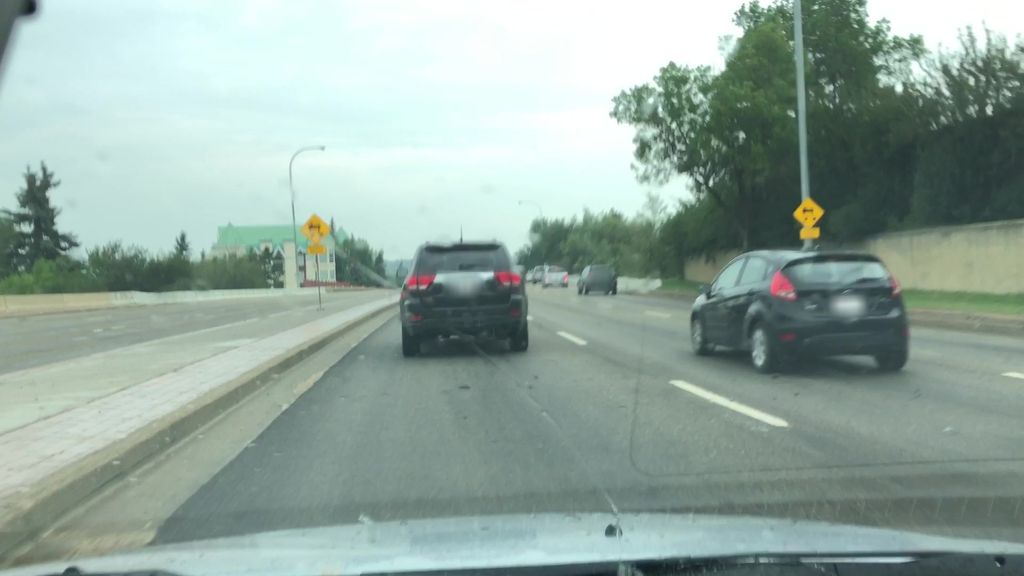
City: edmonton